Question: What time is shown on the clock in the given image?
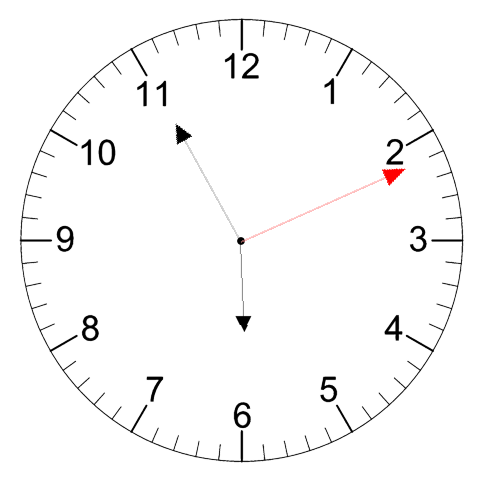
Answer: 05:55:11